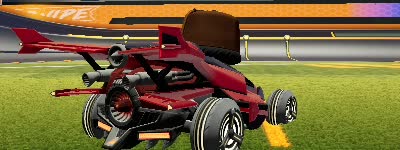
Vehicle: aftershock